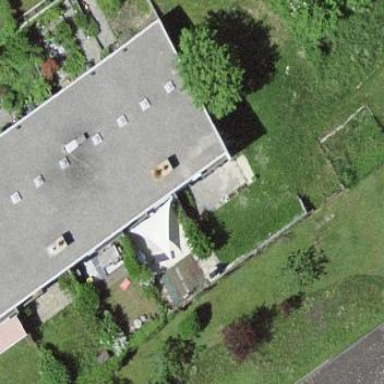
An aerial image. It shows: Residential building.